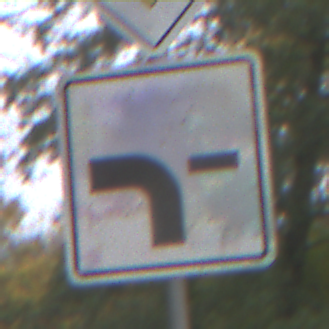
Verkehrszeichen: VerlaufVorfahrtsstrasse6
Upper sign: Vorfahrtsstrasse
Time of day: Midday
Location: Outdoor (Nature)
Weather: Overcast
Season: Autumn
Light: Natural